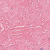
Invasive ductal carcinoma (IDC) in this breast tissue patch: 0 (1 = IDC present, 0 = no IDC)